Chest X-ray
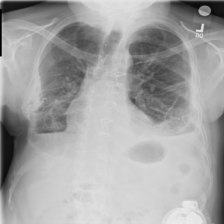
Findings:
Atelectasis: positive
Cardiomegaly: negative
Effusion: positive
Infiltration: negative
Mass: negative
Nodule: negative
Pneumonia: negative
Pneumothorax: negative
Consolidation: negative
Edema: negative
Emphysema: negative
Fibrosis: negative
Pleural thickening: positive
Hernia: negative